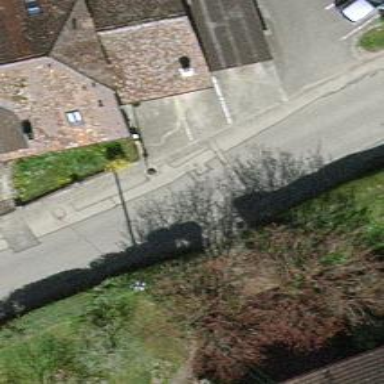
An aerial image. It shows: Sidewalk along the footway.